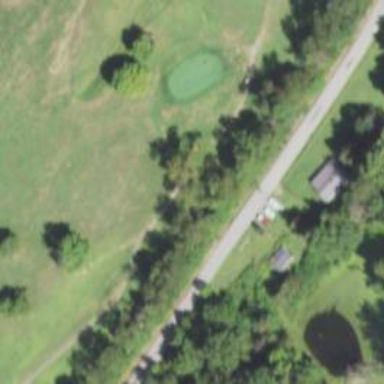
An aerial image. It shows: Golf cartpath that is also road path.